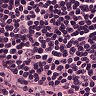
Metastatic tissue present: no